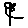
Label: flower